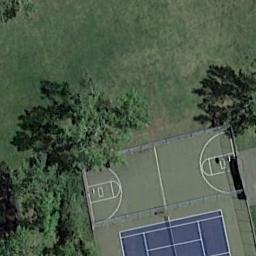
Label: basketball_court